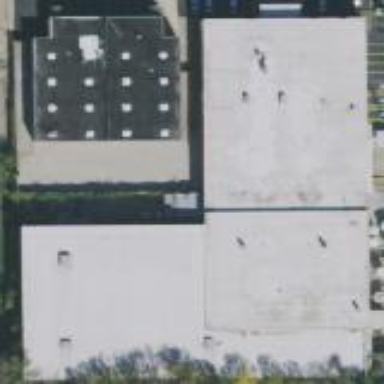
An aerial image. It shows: Warehouse.